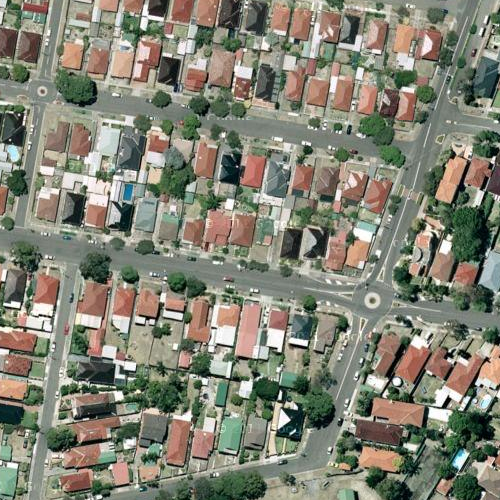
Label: sydney